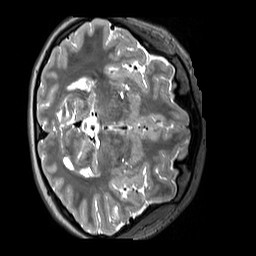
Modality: T2w
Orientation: axial
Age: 12
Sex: female
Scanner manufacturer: siemens
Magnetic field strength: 3 T
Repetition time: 3.2 s
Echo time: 0.408 s